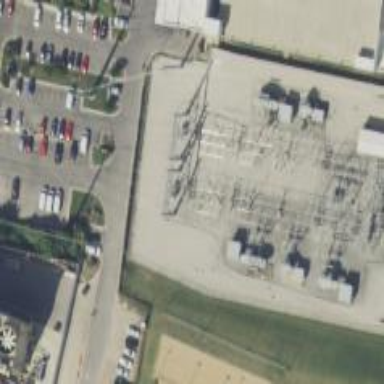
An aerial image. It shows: Switch for power supply.